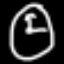
Label: clock